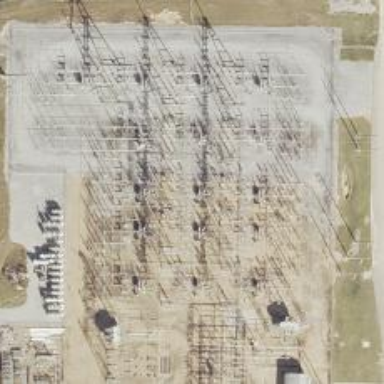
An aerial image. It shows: Switch used for power control.